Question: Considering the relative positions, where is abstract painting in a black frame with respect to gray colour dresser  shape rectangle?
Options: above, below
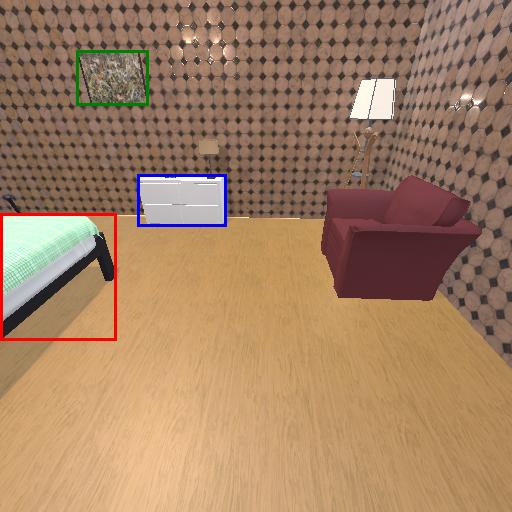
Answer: above